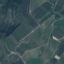
Land use / land cover class: PermanentCrop